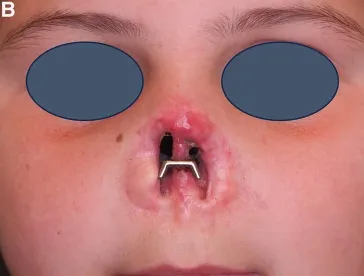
Follow-up 5 months postoperative. (B) Clinical picture of the patient with the PSI in place.
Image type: medical_photograph (oral_photograph)